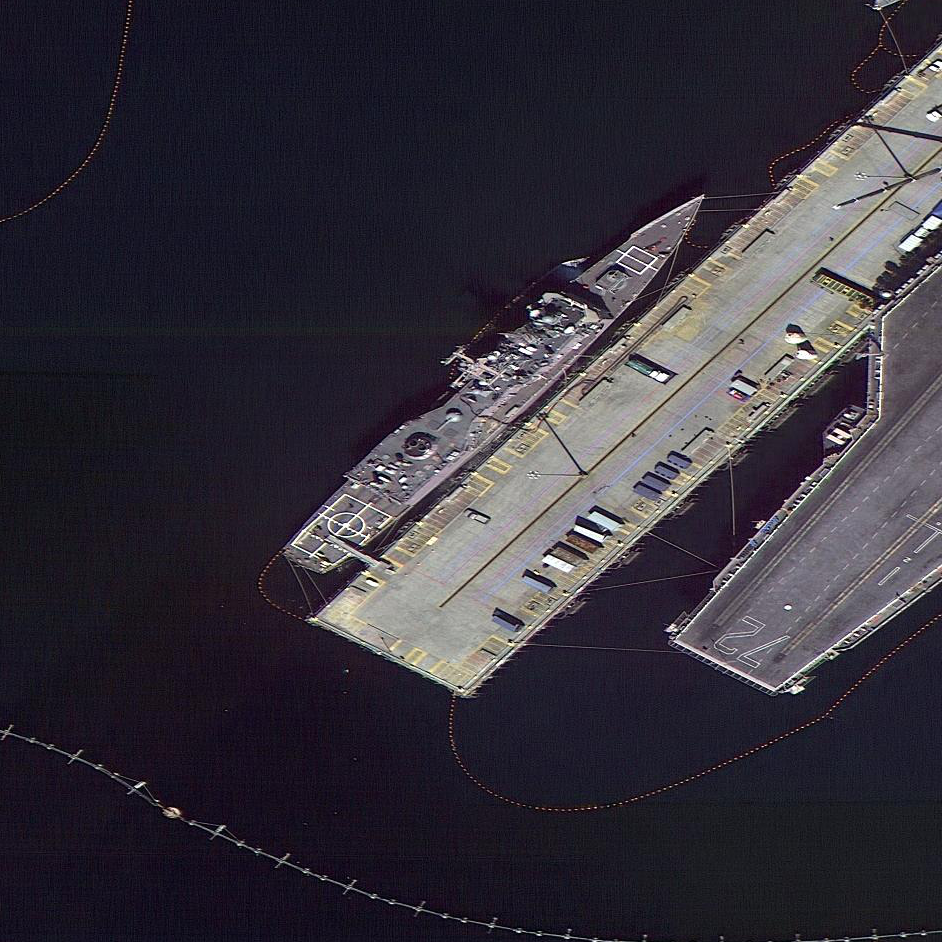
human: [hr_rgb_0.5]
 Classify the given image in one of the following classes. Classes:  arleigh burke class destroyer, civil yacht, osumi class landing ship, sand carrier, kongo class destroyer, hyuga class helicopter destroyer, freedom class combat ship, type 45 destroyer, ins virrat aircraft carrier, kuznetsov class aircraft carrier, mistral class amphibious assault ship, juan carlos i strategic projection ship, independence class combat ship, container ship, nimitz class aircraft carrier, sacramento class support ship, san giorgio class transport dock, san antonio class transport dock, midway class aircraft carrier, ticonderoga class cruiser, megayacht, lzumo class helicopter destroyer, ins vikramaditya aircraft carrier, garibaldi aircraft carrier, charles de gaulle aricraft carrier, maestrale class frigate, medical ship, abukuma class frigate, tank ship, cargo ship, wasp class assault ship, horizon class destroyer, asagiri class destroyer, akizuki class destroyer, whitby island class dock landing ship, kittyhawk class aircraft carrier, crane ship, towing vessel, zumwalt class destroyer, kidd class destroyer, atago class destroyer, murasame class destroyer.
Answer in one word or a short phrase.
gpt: Ticonderoga class cruiser